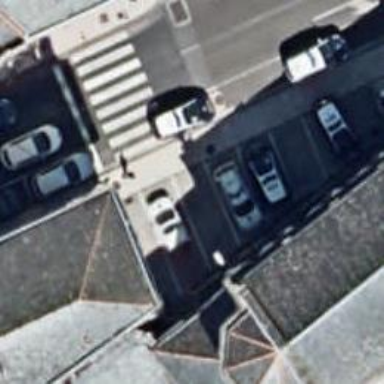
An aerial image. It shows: Building with surveillance equipment installed.